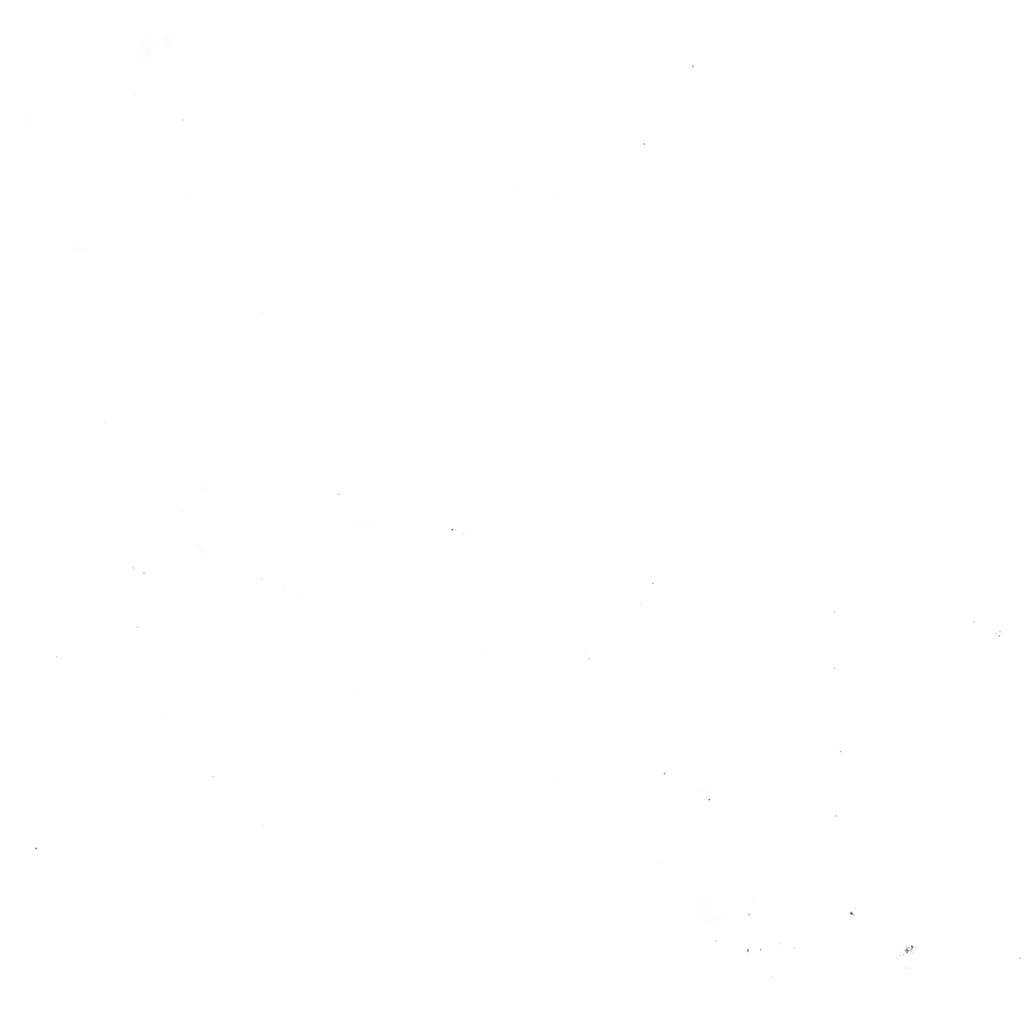
Texture map type: Metalness